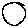
Label: circle